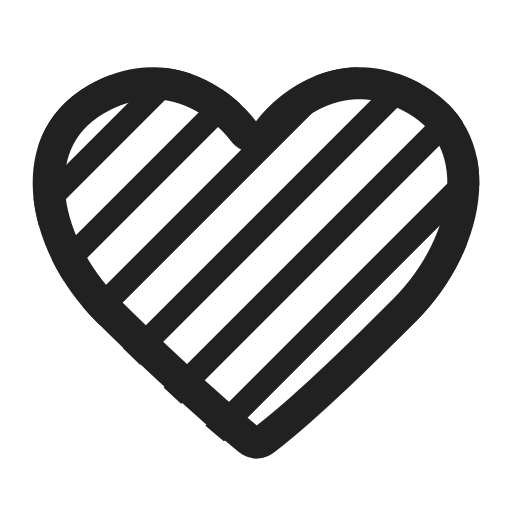
green heart high contrast